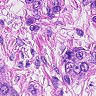
Metastatic tissue present: yes